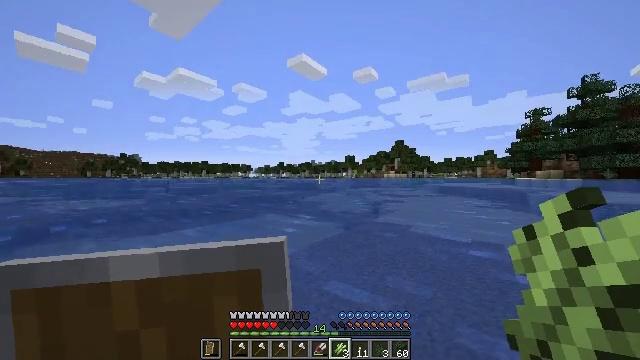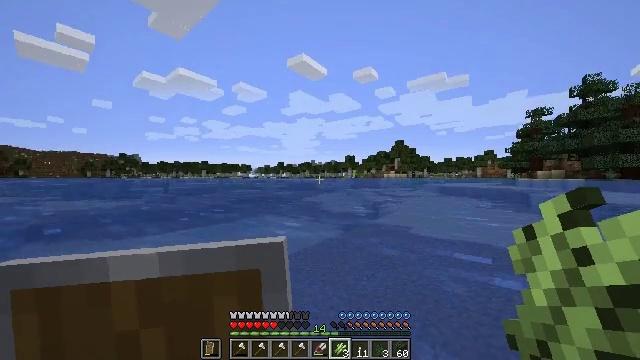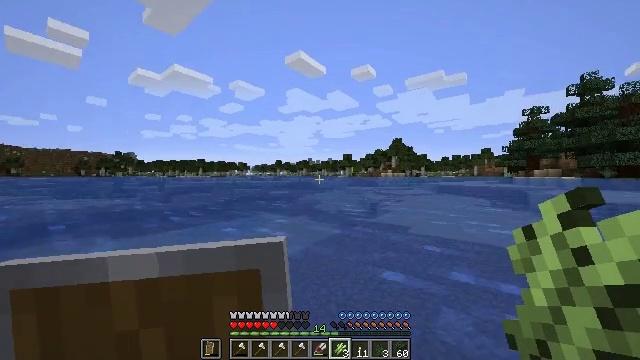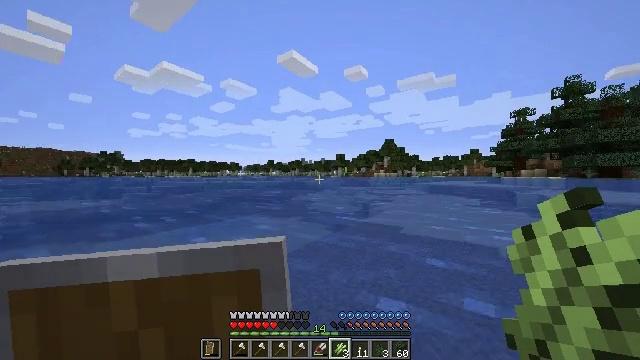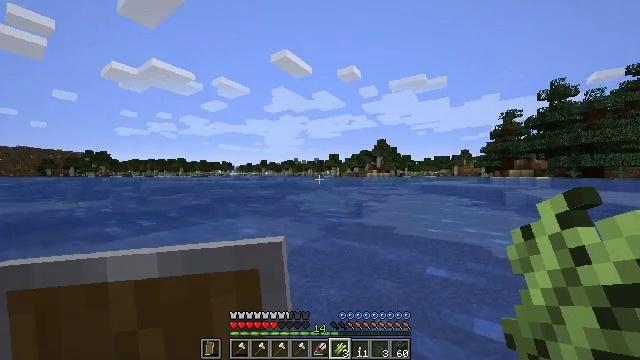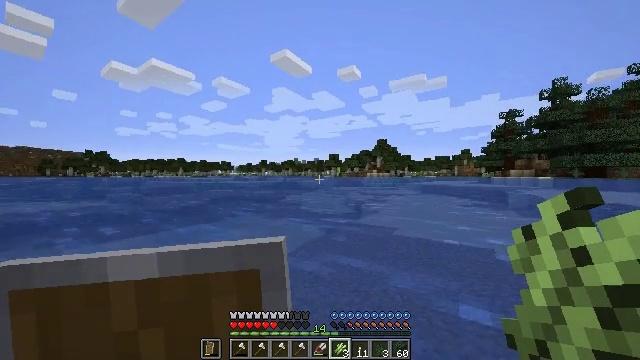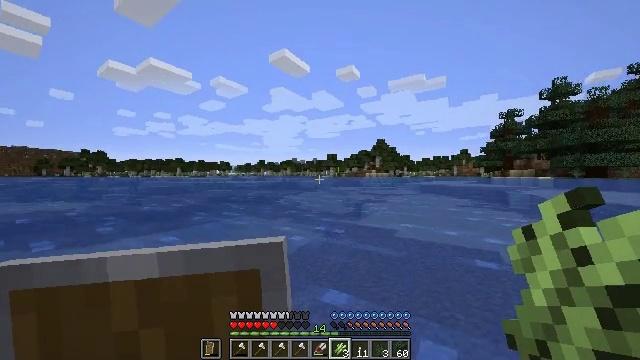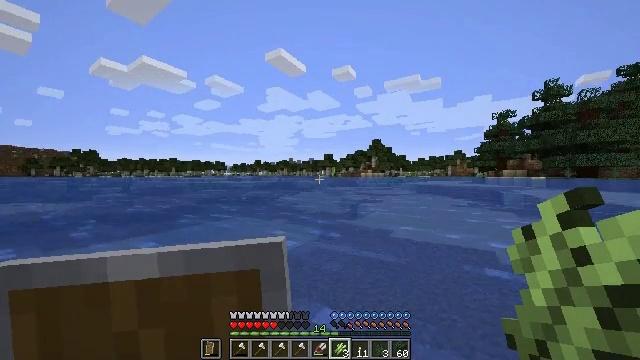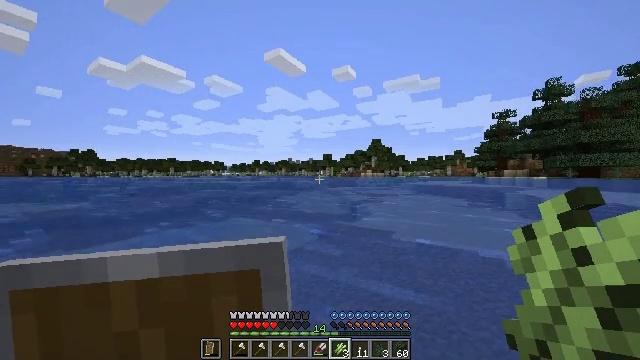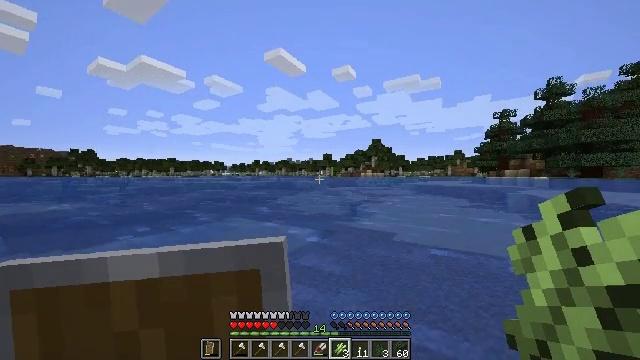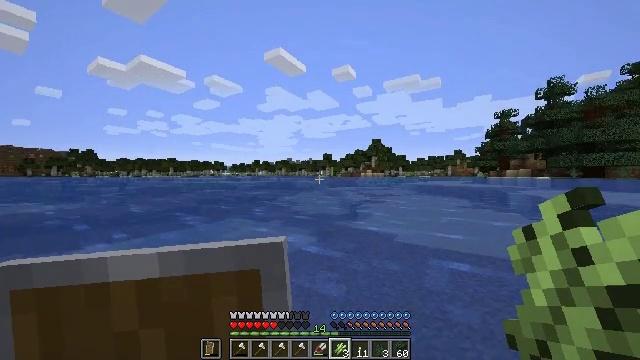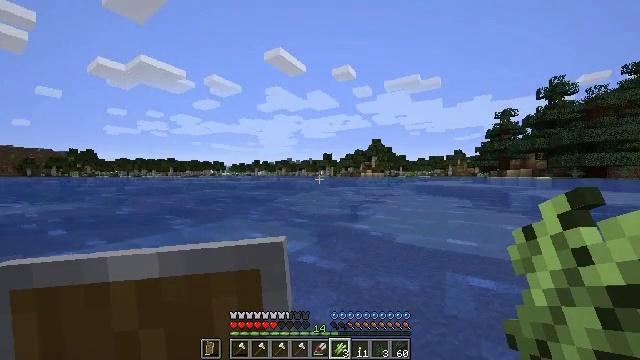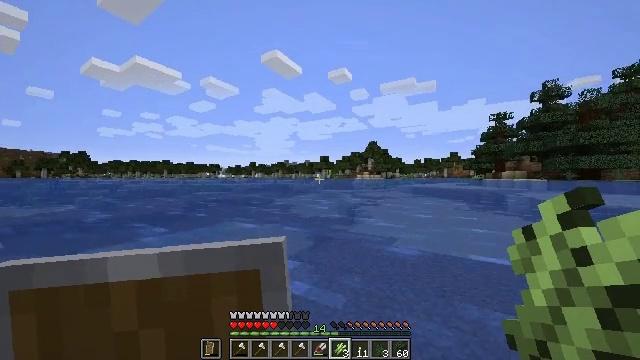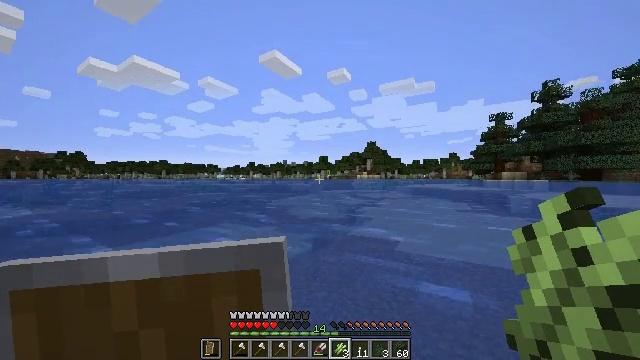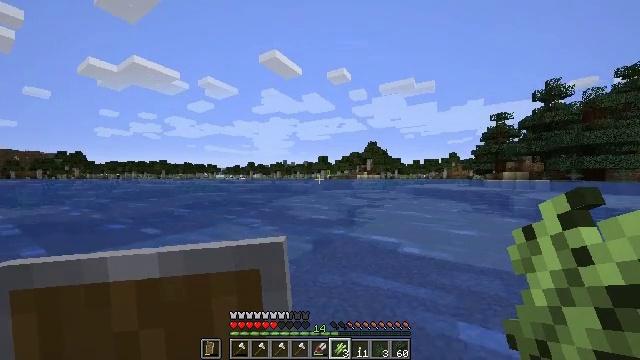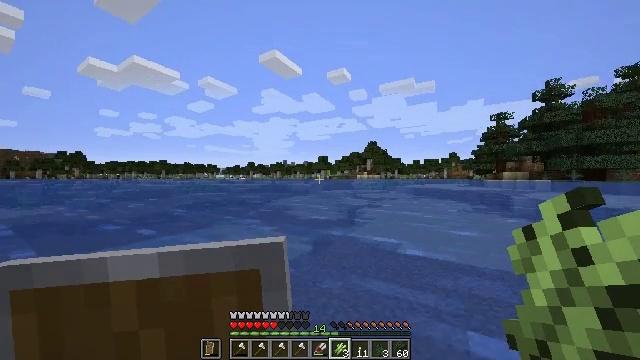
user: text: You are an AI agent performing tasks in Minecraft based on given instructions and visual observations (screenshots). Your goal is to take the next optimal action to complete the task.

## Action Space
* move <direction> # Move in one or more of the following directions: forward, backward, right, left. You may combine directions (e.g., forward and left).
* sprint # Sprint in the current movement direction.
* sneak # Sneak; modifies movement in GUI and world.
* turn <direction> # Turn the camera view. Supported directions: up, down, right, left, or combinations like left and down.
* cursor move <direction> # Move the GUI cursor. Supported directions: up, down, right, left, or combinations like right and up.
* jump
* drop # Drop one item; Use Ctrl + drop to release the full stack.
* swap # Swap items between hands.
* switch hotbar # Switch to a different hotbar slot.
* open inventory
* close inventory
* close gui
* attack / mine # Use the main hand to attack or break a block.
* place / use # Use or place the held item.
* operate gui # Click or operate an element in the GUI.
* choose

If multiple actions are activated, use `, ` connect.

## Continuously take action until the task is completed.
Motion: motion action
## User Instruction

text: Hunt fish.
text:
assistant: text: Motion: move forward, sprint
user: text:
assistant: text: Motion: move forward, sprint
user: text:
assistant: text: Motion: move forward, sprint, turn right
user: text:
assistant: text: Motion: move forward, sprint, turn right
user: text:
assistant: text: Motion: move forward, sprint
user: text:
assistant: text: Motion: move forward, sprint
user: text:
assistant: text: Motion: move forward, sprint, turn right
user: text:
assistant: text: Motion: move forward, sprint
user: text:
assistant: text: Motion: move forward, sprint
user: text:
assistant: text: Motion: move forward, sprint
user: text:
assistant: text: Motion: move forward, sprint
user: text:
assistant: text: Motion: move forward, sprint
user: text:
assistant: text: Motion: move forward, sprint
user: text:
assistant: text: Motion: move forward, sprint
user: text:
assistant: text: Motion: move forward, sprint
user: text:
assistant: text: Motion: move forward, sprint
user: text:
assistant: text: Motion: move forward, sprint
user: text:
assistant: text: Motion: move forward, sprint
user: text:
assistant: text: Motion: move forward, sprint
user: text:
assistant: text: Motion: move forward, sprint
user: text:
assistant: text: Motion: move forward, sprint
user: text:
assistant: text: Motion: move forward, sprint
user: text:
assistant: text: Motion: move forward, sprint
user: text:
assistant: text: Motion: move forward, sprint
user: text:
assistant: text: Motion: move forward, sprint
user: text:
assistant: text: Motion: move forward, sprint
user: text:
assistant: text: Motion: move forward, sprint
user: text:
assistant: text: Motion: move forward, sprint
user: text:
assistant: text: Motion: move forward, sprint
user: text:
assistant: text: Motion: move forward, sprint